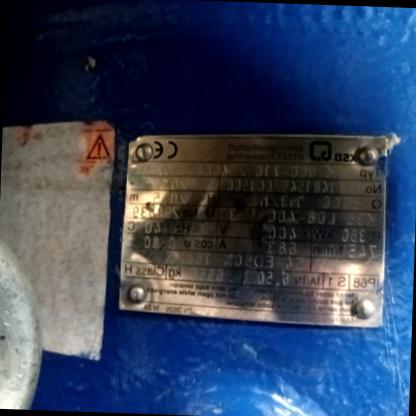
Klasa: tabliczka-znamionowa